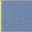
Piece: xx